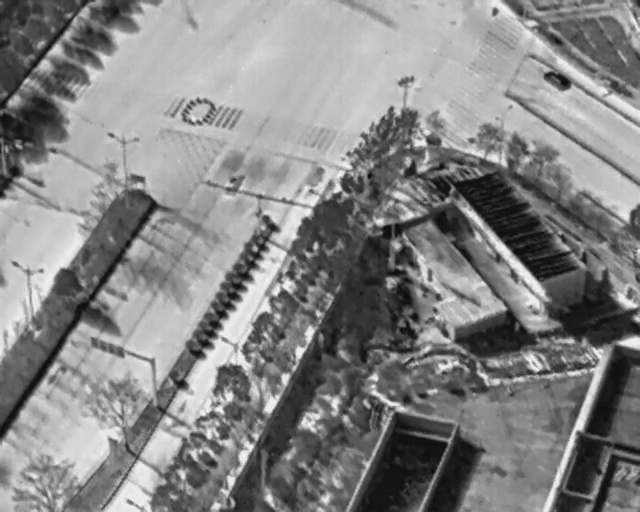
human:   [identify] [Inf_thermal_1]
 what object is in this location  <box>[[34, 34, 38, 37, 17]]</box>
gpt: <ref>1 small car at the center</ref>